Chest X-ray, AP view. Patient: 9 years old, sex M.
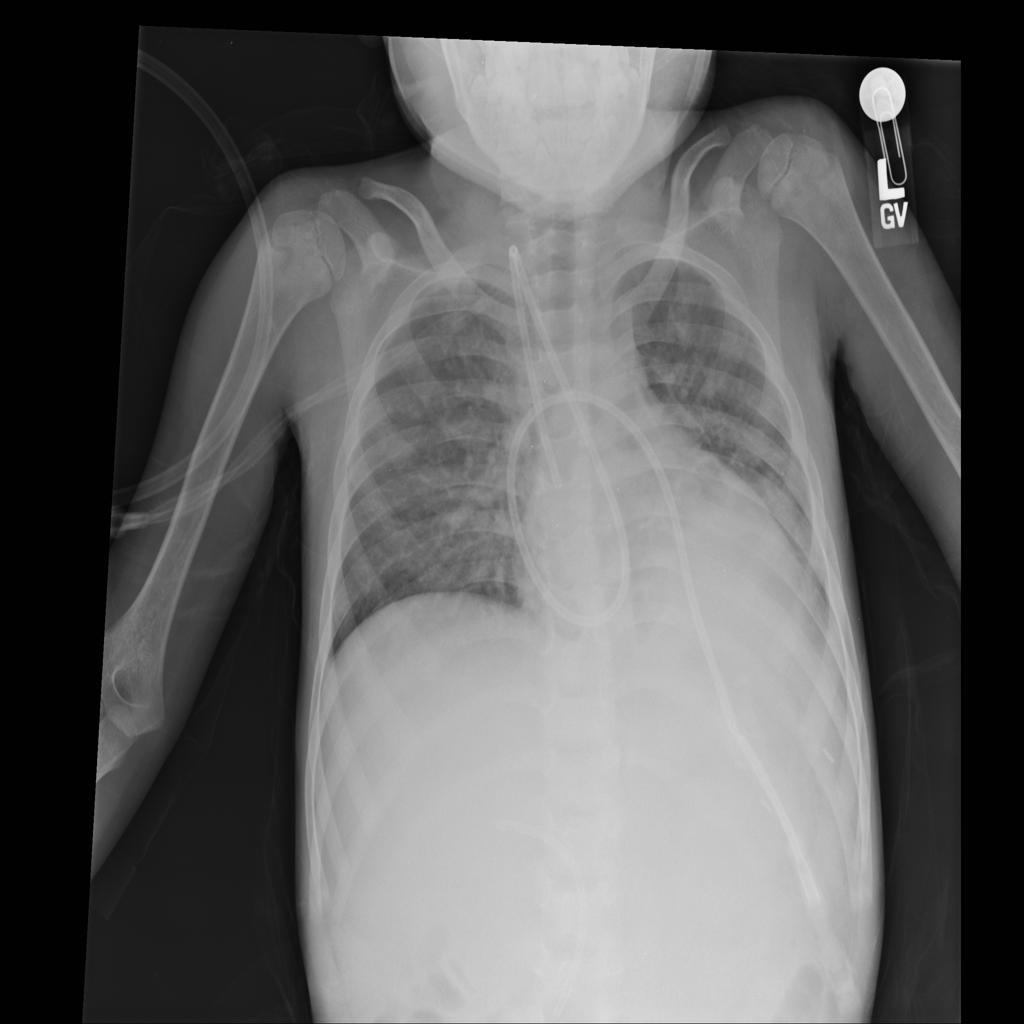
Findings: Cardiomegaly, Infiltration, Nodule